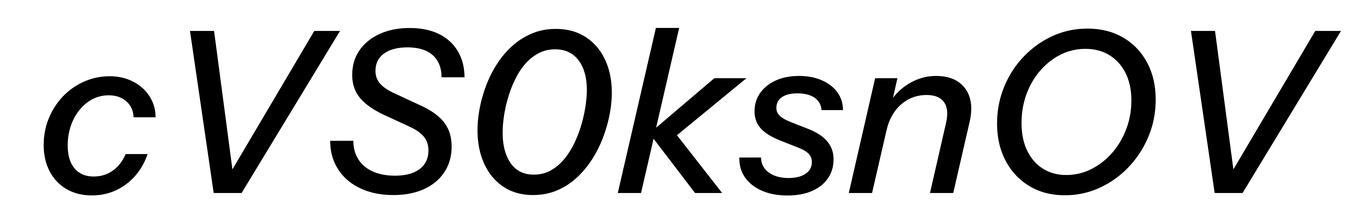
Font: InstrumentSans-Italic_Medium_Italic